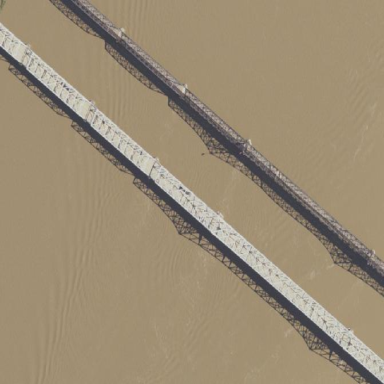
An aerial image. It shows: Suspension bridge built as man-made structure.